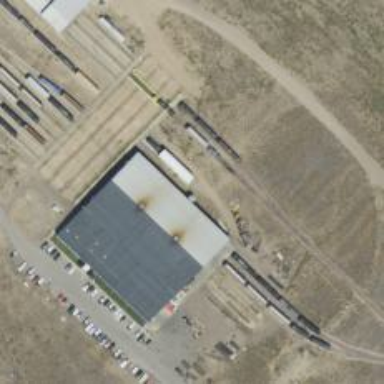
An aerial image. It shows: Traverser railway located at yard.